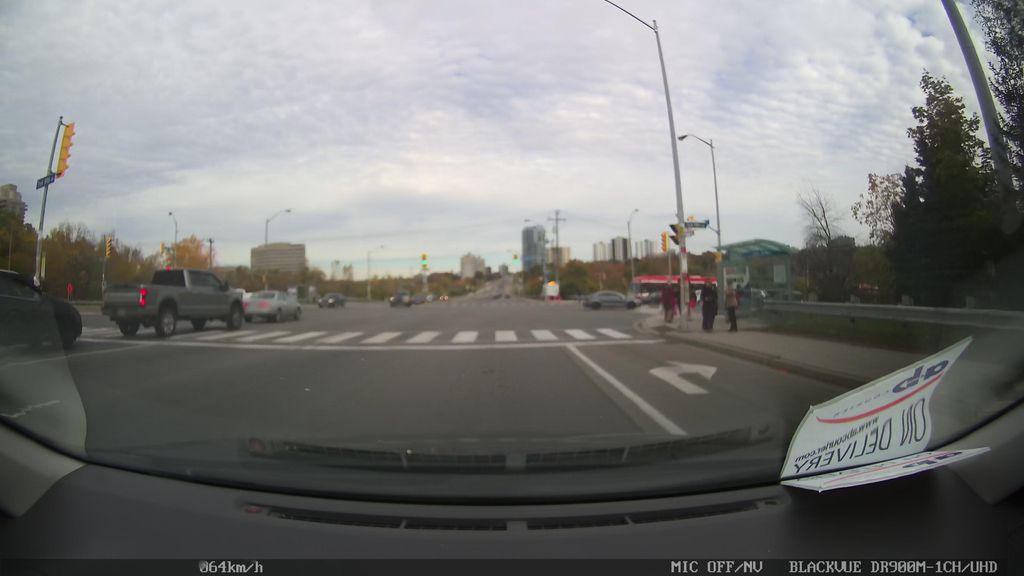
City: toronto